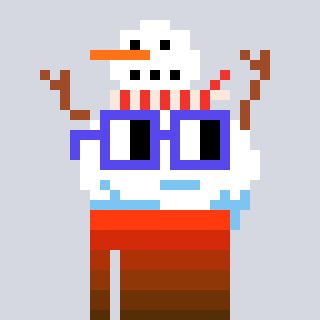
a pixel art character with square blue glasses, a snowman-shaped head and a slimegreen-colored body on a cool background